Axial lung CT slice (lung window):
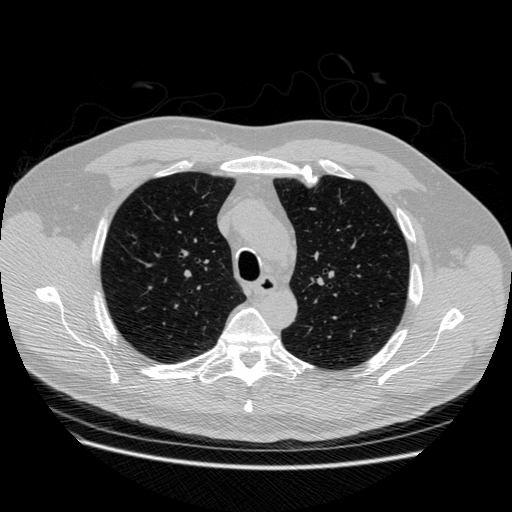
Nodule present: no